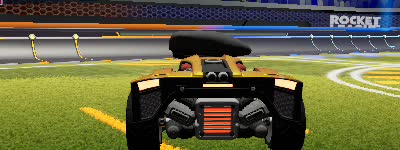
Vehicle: breakout